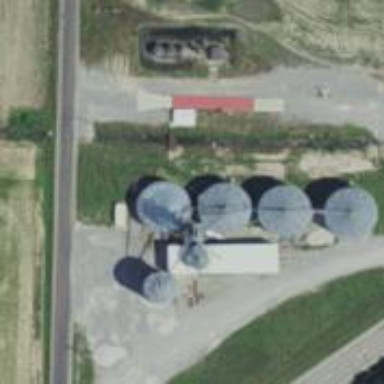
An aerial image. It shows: Silo.